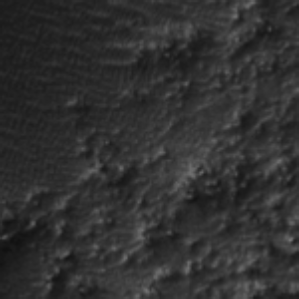
Label: frost